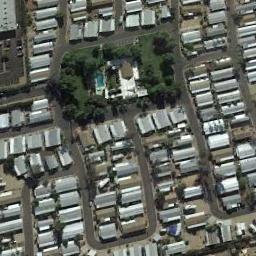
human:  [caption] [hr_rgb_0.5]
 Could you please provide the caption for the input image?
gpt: There are many buildings of different shapes and sizes in the mobile home parks .

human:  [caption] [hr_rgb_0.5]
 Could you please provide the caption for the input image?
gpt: There are rows of mobile homes on each side of the path .

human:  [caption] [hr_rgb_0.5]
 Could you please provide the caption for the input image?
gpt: The mobile home park has lots of neatly arranged mobile homes, A grove of trees and a swimming pool .

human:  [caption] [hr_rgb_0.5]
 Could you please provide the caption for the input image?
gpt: The mobile home park is next to the road .

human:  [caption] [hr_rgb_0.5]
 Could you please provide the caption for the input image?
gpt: There are many gray buildings in the mobile home park .